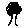
Label: tree